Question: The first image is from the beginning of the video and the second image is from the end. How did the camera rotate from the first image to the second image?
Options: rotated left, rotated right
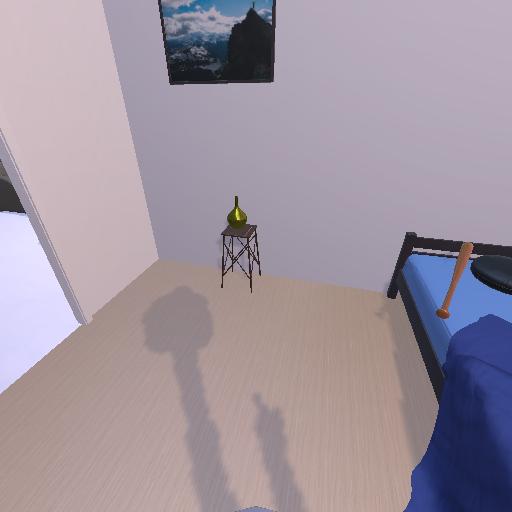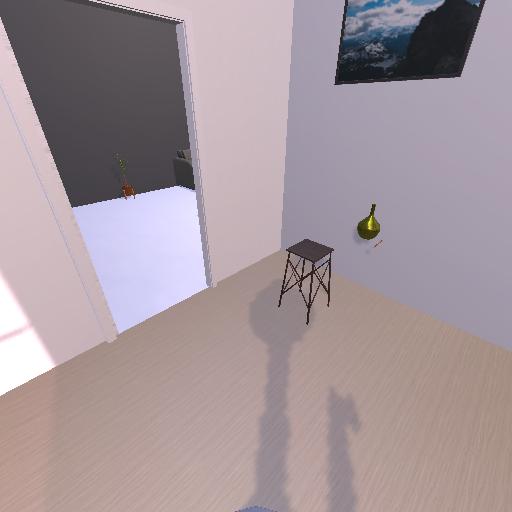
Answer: rotated left